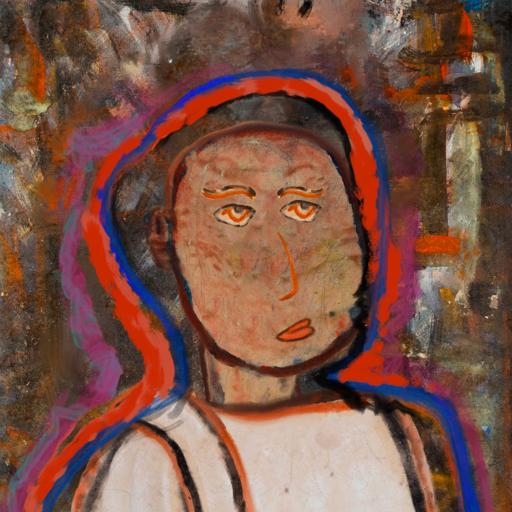
Background: GypsyQueen, Head And Neck Side: Orphan, Face Side: Experience, Bust: Roy_Bahadur, Hair Side: Experience, Head Accessory: Blank, Second Necklace: Blank, Necklace: Blank, Baby: Blank